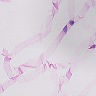
Metastatic tissue present: no